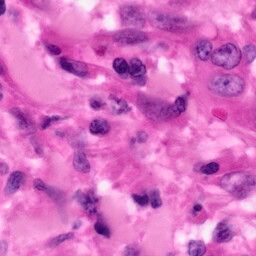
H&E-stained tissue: Pancreatic